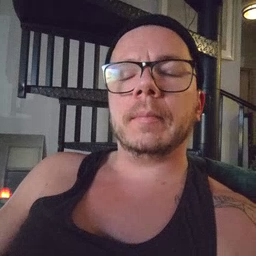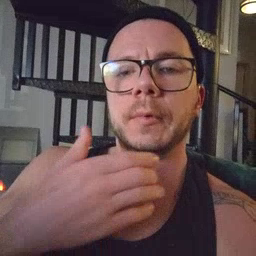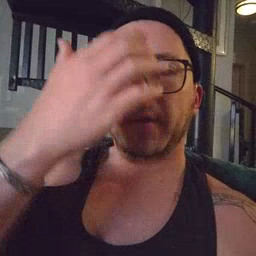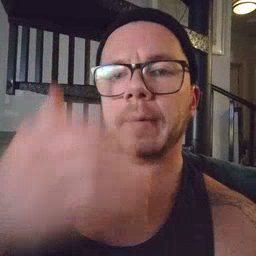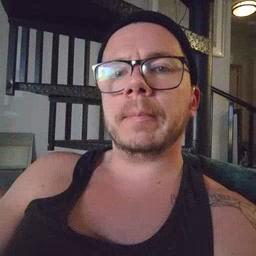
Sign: giraffe